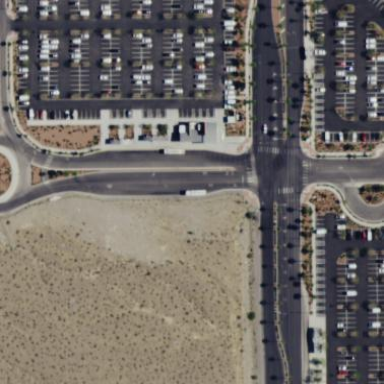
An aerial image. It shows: Parking lot with park and ride facilities.